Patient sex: M
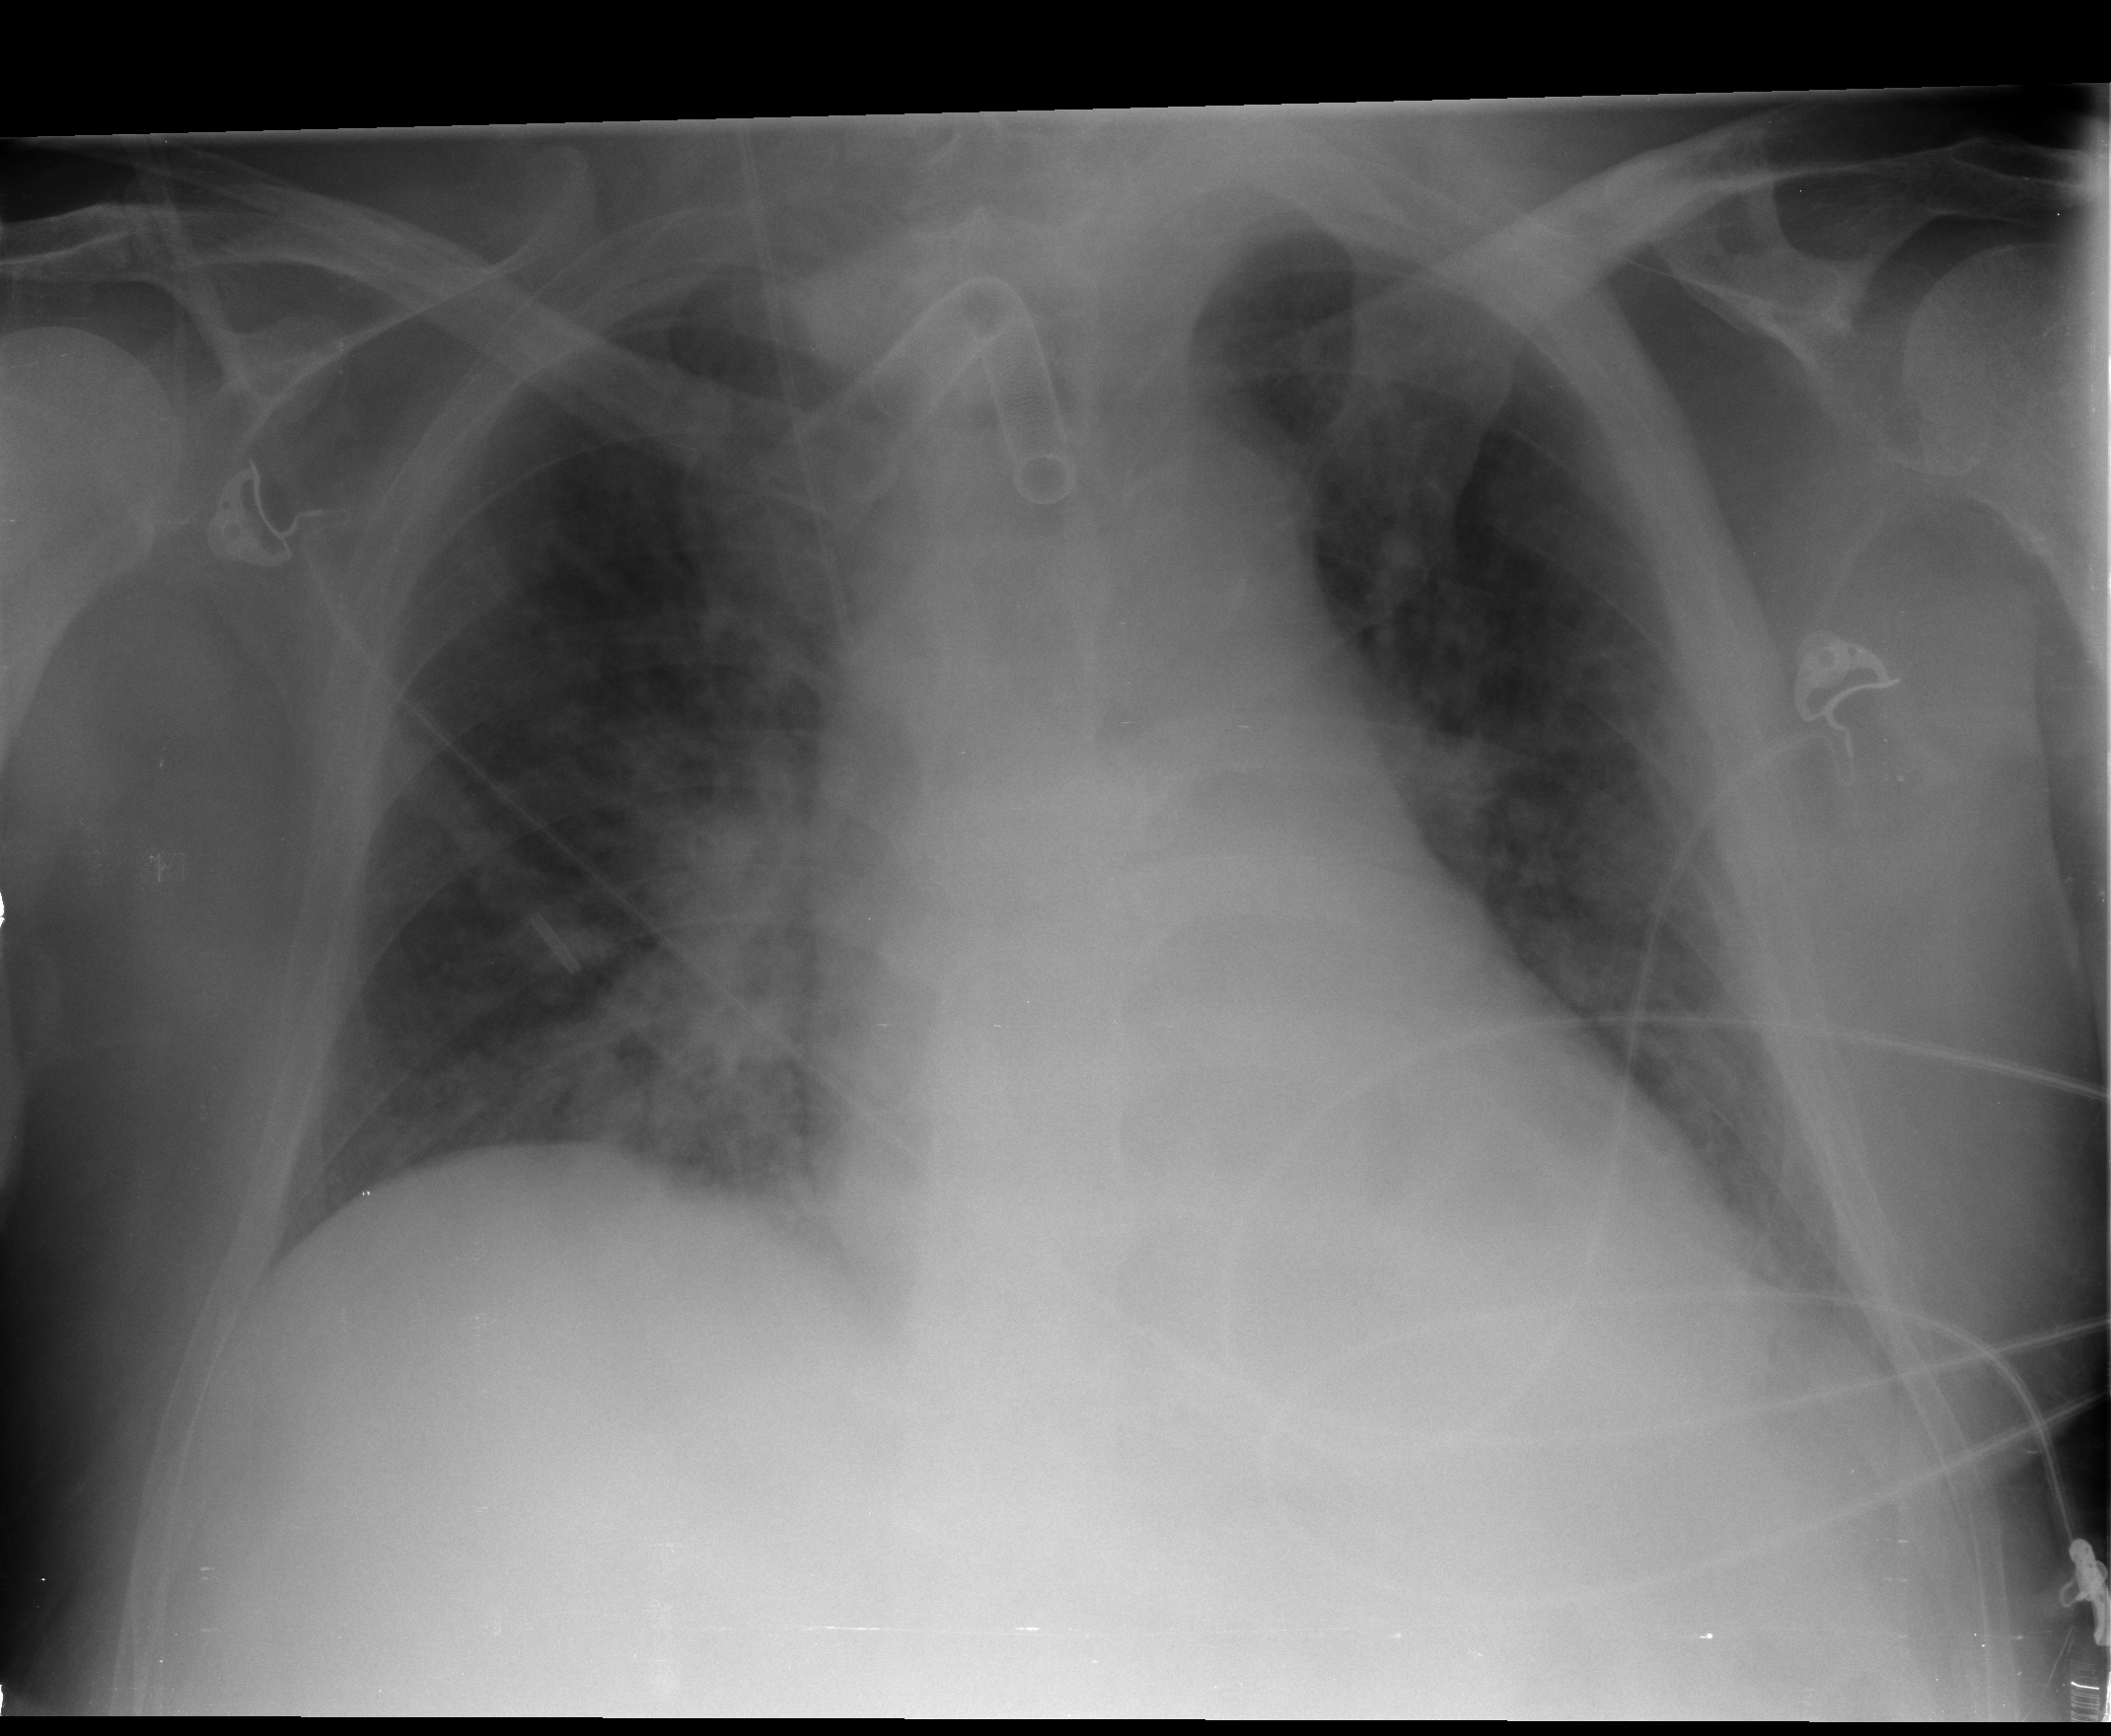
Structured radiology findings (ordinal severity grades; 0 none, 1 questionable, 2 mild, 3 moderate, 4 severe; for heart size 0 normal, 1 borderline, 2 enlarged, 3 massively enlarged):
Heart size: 2
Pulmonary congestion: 2
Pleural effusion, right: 0
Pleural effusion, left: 0
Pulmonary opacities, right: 2
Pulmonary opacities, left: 2
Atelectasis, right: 1
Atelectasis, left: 1